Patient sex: M
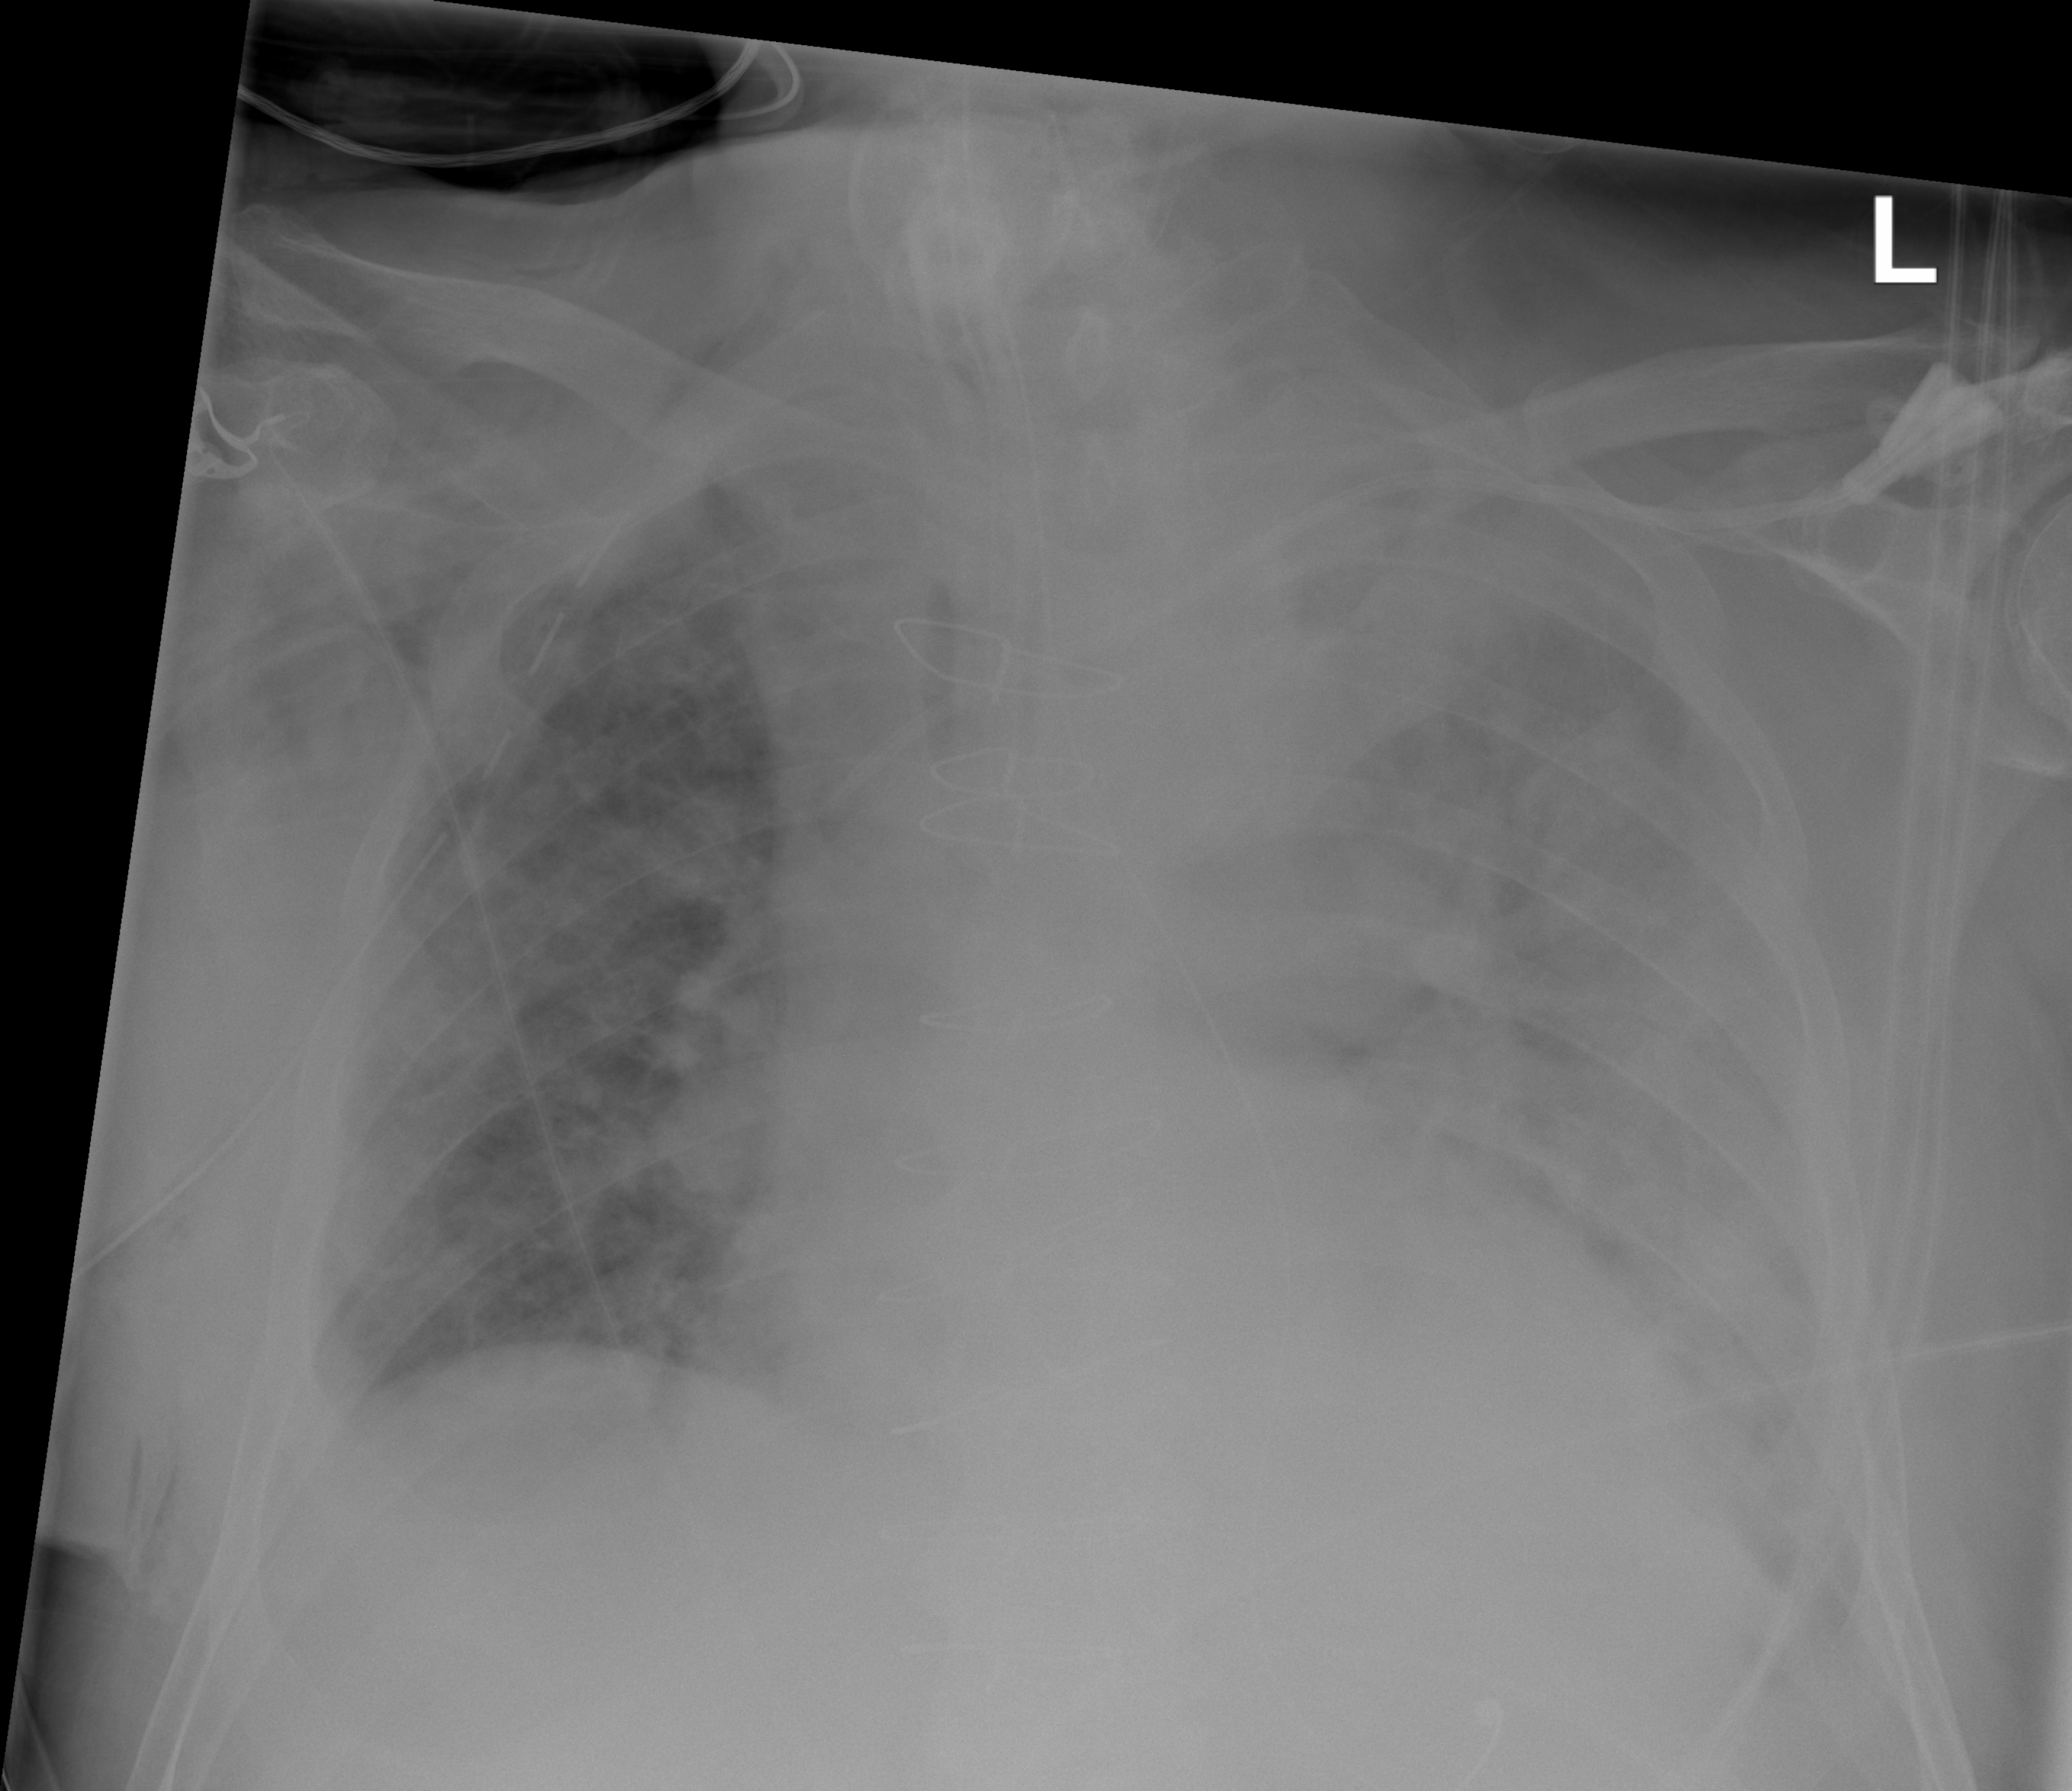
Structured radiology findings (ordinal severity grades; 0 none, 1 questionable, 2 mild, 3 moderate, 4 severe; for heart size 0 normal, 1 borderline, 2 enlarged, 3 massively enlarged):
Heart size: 2
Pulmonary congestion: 2
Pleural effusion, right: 2
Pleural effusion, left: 3
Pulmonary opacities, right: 2
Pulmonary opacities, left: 3
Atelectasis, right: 2
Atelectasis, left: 3